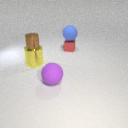
small red metal cube below large blue rubber sphere